Field crop: tomato
Growth stage: 2
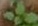
Species: solanum